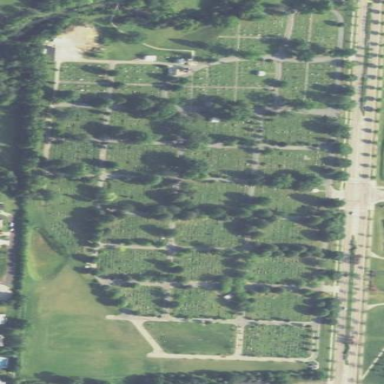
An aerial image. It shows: Cemetery.